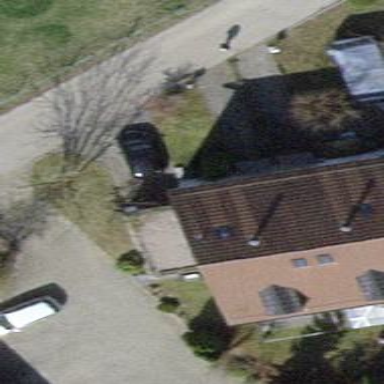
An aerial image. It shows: Semi-detached house with gabled roof.